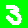
Digit: 3